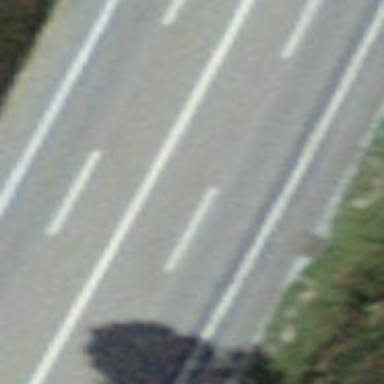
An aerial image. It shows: Asphalt motorway categorized as trunk road.